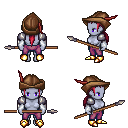
a pixel art fantasy rpg character, female body template, dark elf, purple skin, steel arm armor, magenta pants, ruby red ponytail hairstyle, leather cap, white cloth bracers, gold boots, spear, four views (front, back, left, right), 2x2 character sprite sheet, small pixel art, hard edges, no anti-aliasing